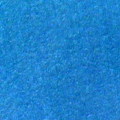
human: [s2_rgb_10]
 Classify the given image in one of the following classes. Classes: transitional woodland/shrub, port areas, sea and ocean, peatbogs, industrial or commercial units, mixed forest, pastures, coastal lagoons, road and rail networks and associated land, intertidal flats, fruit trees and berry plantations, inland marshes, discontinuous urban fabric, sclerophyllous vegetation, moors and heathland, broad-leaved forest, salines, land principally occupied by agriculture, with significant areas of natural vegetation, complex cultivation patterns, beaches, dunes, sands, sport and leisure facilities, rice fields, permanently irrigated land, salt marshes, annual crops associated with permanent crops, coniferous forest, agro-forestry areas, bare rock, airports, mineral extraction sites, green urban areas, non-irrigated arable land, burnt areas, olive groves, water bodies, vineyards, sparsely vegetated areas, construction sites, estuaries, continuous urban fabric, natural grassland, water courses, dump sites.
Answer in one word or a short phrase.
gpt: sea and ocean